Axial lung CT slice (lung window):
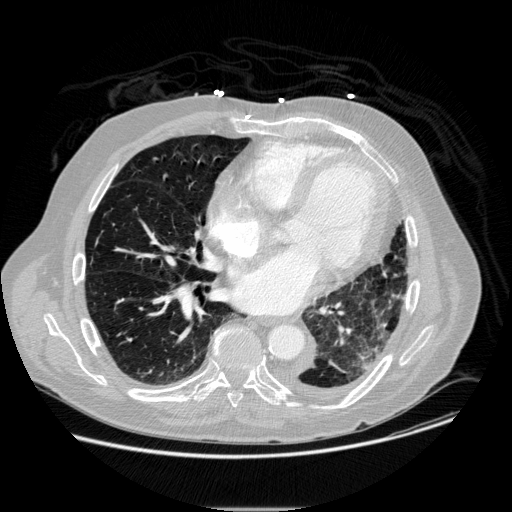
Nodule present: no